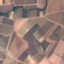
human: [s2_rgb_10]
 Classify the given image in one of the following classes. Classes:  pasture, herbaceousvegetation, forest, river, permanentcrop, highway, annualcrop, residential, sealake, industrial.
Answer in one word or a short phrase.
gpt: PermanentCrop